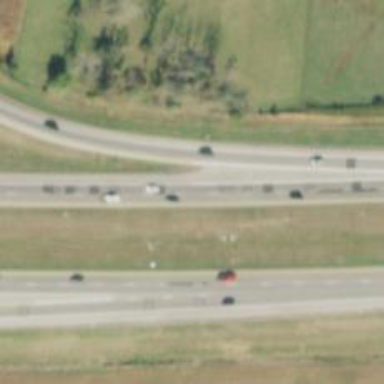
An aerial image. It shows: Motorway.